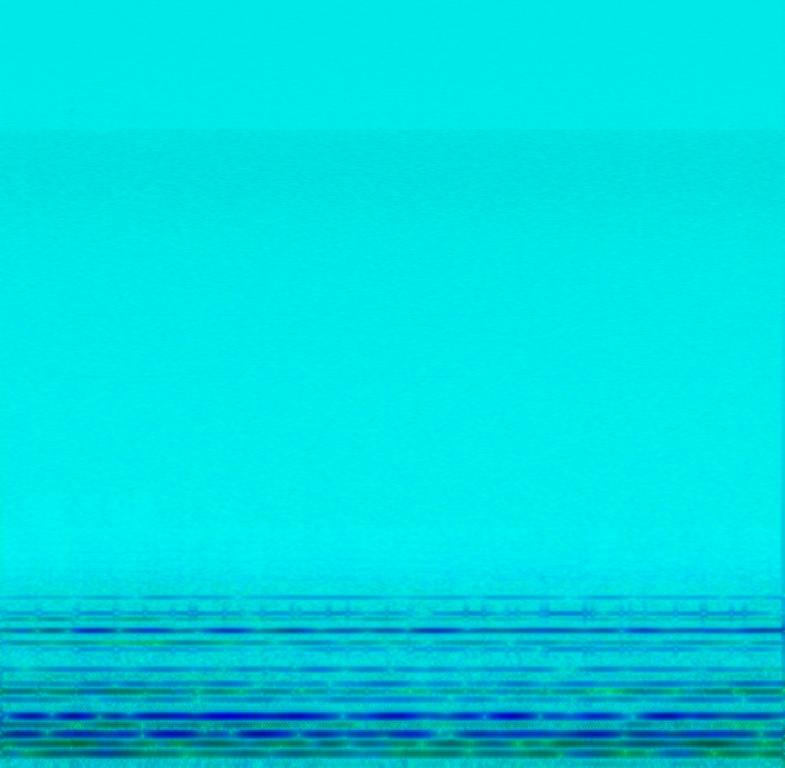
This music is instrumental. The tempo is slow with the resounding vibrations of the cello , flute or recorder melody with a female voice talking about Spinal treatment . The music is soft, soothing, meditative,hypnotic, calming, droning, recurring and insistent. This clip is a documentary or tutorial on spinal treatment superimposed on the instrumental.